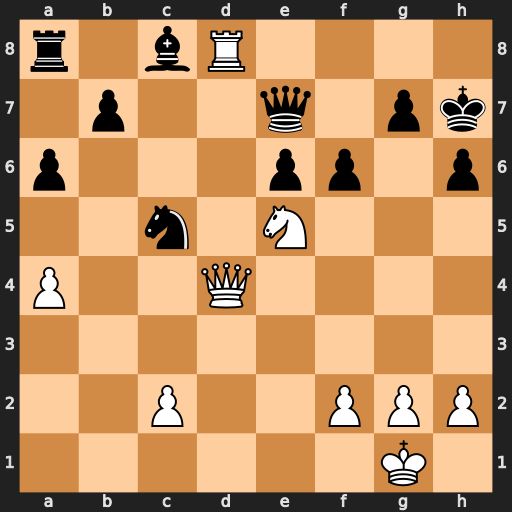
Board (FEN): r1bR4/1p2q1pk/p3pp1p/2n1N3/P2Q4/8/2P2PPP/6K1
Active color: w
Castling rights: -
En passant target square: -
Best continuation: Rh8+ Kxh8 Ng6+ Kh7 Nxe7